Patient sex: M
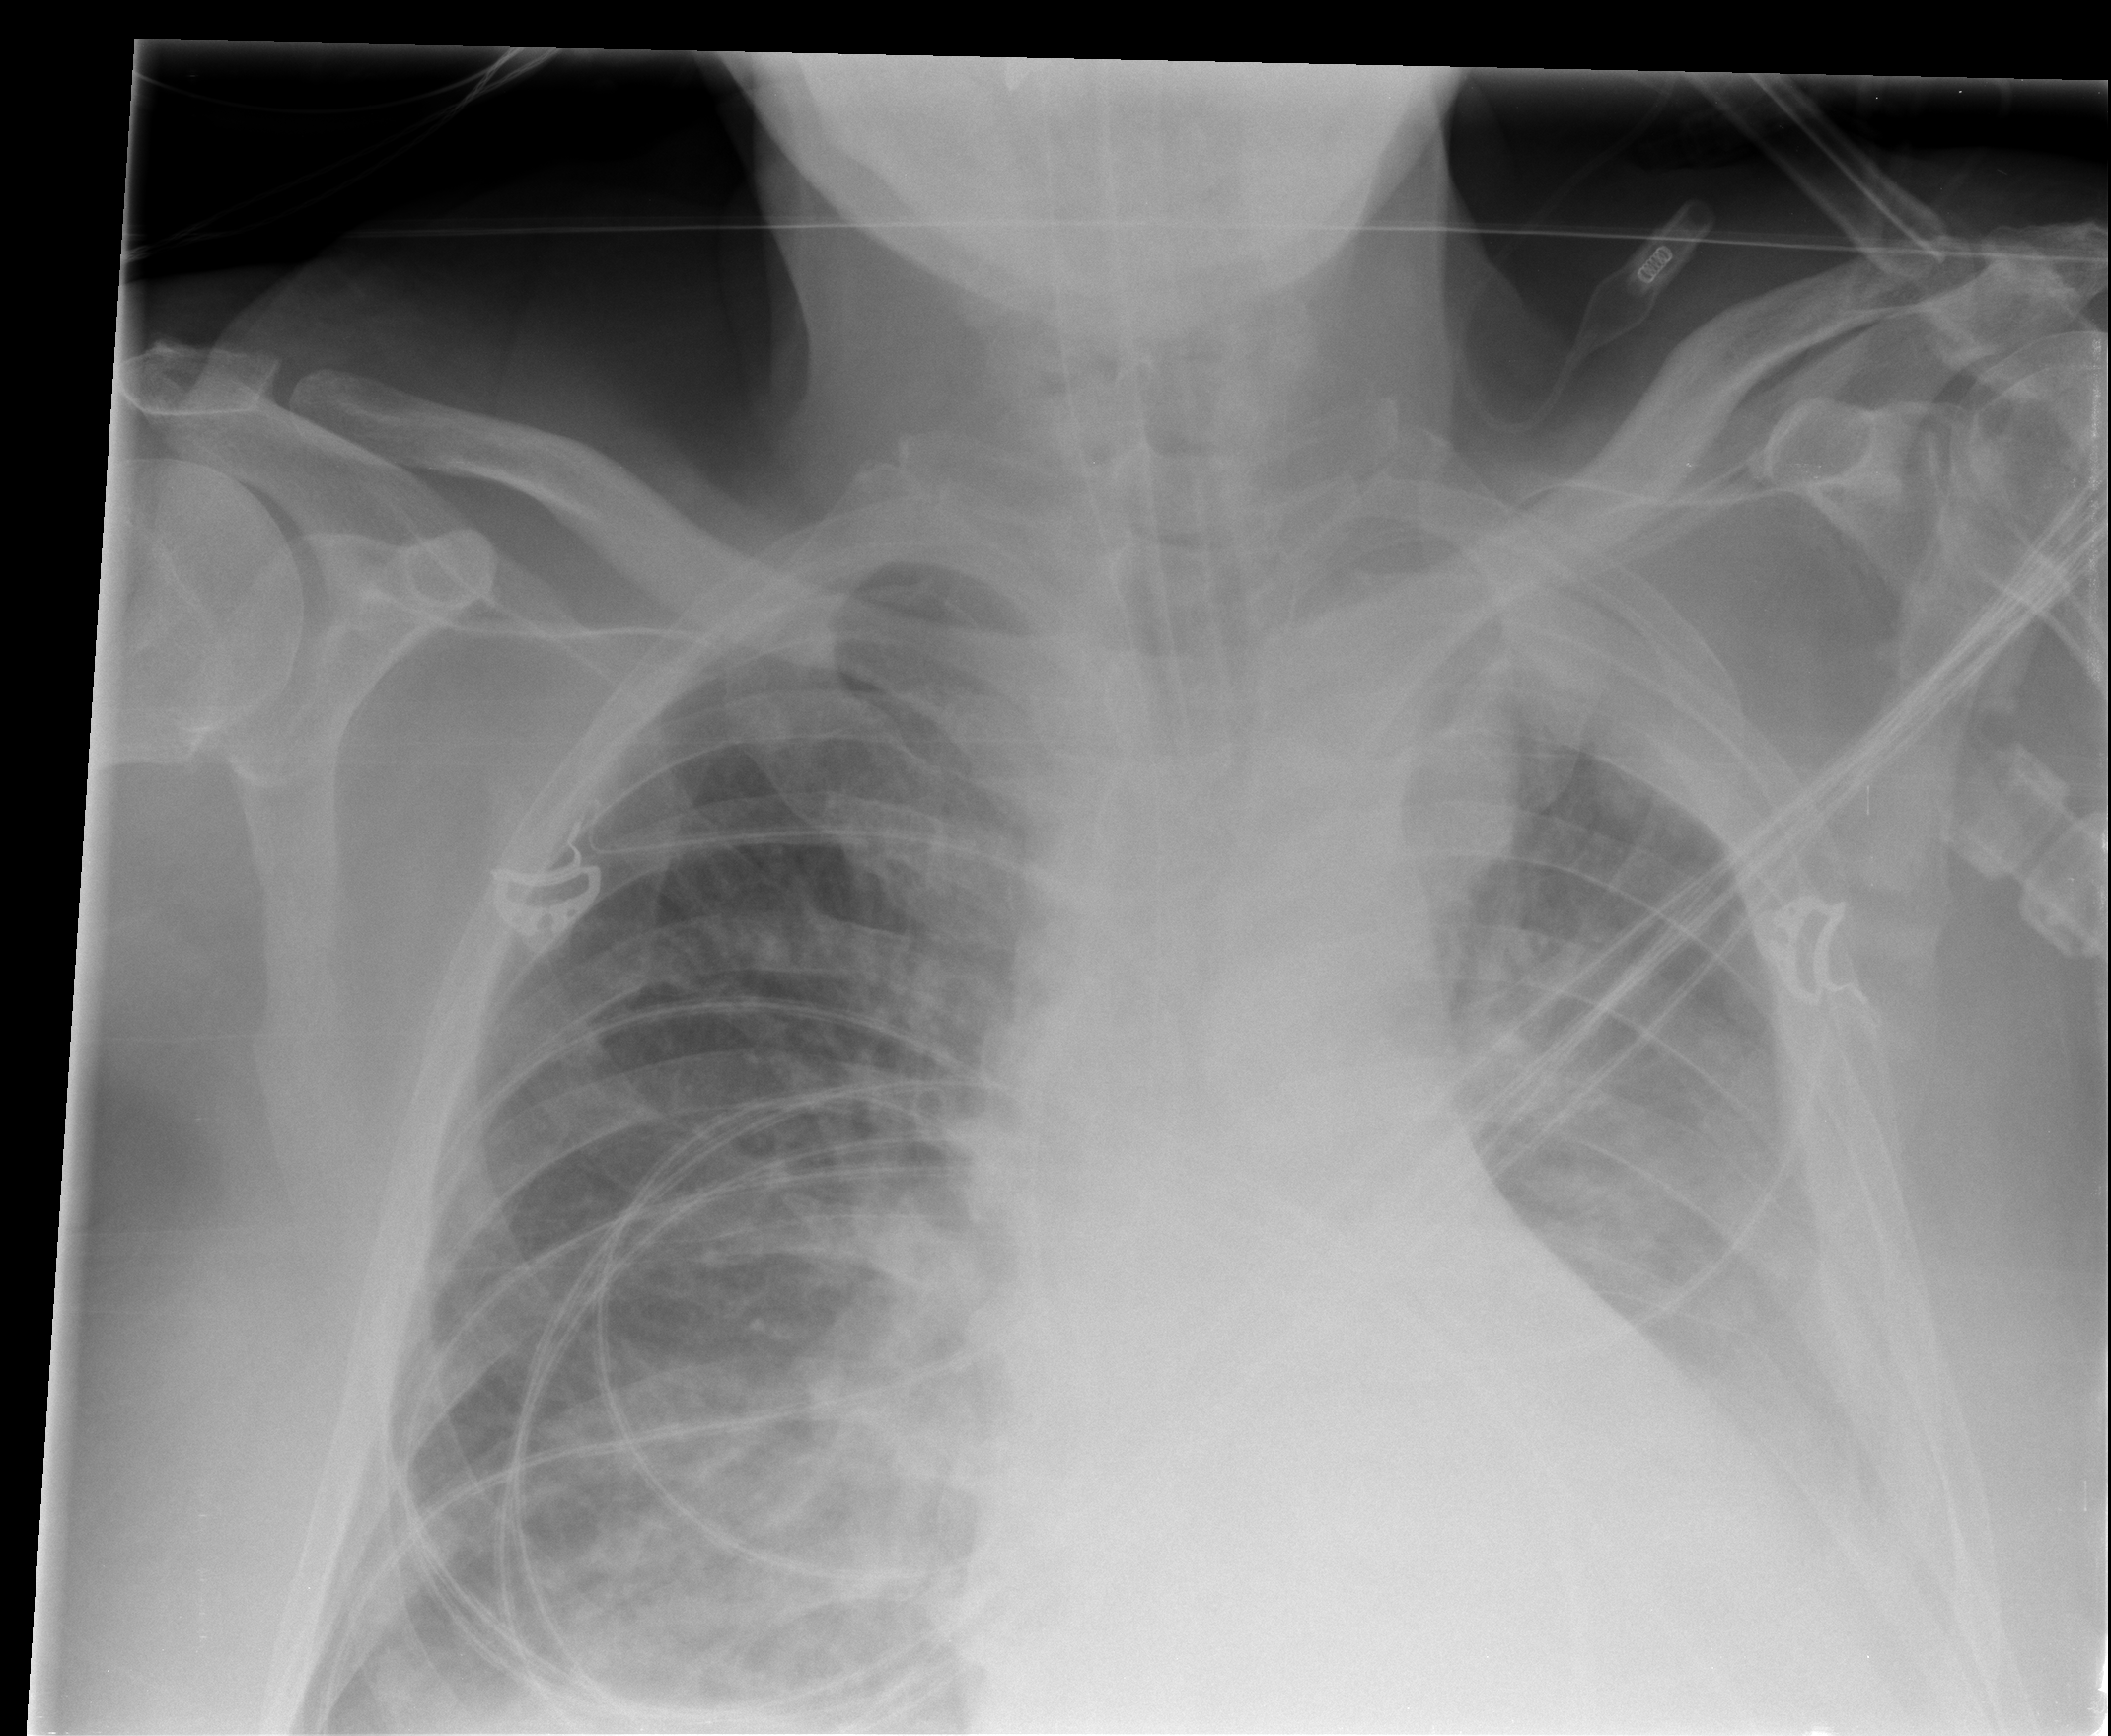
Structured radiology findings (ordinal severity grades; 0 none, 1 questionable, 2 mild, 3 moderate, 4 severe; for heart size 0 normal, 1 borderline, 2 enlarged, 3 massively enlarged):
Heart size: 2
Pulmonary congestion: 2
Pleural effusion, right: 2
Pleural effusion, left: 2
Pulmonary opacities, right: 0
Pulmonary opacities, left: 0
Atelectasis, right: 2
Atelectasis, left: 3